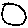
Label: circle